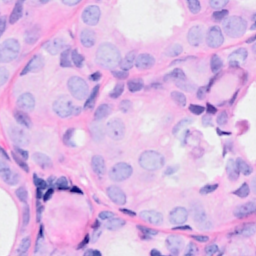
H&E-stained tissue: Breast